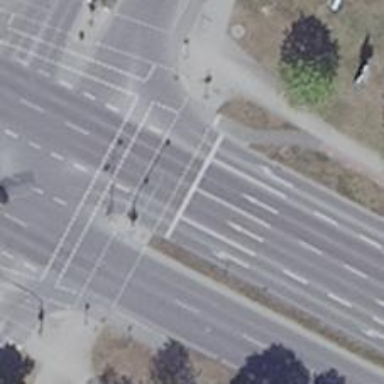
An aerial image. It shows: Road with traffic signals for signaling.